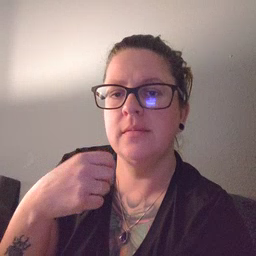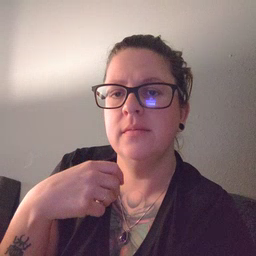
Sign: fast